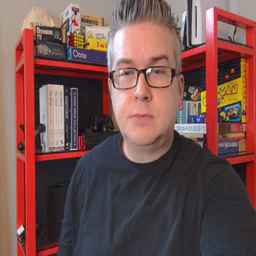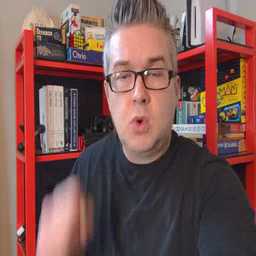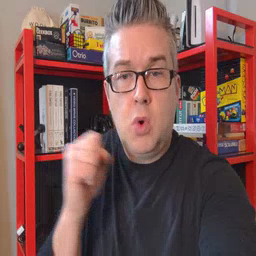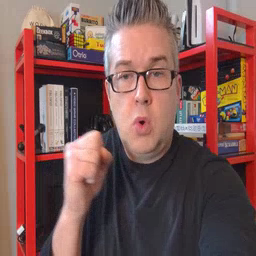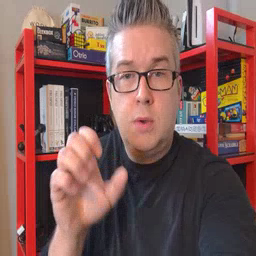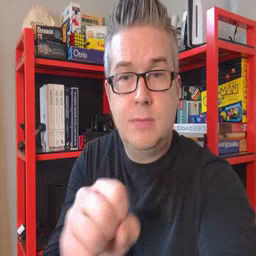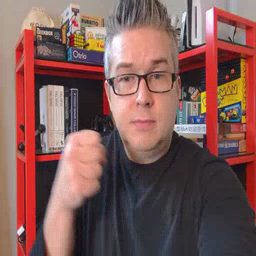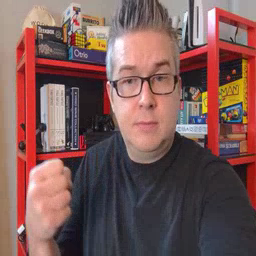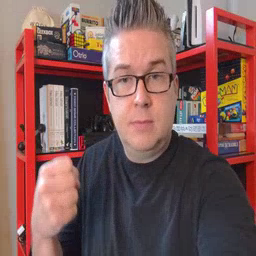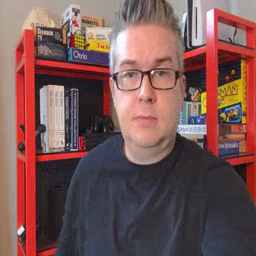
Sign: refrigerator